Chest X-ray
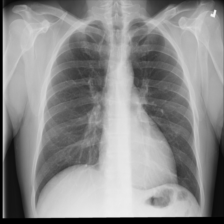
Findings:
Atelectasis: negative
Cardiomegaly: negative
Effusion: negative
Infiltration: negative
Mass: negative
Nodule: negative
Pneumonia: negative
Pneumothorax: negative
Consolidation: negative
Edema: negative
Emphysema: negative
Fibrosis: negative
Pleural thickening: negative
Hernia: negative